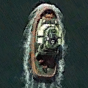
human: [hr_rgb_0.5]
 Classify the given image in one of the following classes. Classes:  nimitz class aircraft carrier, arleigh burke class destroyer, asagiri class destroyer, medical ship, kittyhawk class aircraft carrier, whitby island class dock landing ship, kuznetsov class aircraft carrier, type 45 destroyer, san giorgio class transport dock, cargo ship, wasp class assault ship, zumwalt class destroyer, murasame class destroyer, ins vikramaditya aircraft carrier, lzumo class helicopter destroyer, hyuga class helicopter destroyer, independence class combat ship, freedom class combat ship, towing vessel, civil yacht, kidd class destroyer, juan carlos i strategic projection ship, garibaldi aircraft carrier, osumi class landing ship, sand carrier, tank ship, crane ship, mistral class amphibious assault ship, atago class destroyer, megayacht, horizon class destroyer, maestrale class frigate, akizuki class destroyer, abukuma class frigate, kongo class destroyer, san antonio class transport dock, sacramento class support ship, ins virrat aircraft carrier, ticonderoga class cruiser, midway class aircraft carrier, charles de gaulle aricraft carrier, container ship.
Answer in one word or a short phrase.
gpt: Towing vessel